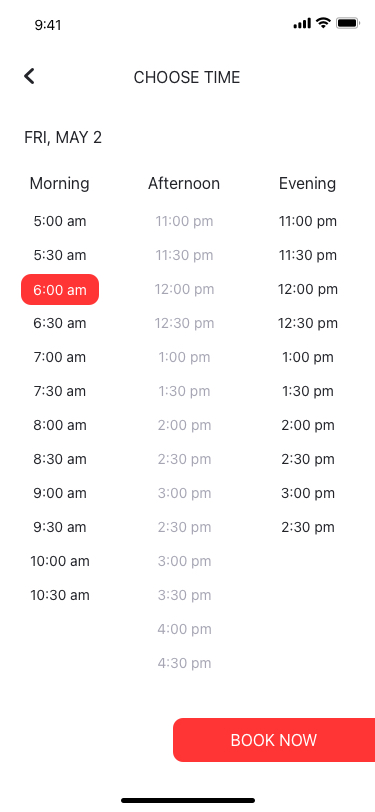
Text in this UI design:
CHOOSE TIME
Fri, May 2
Morning
Afternoon
Evening
5:00 am
7:00 am
11:00 pm
11:00 pm
11:30 pm
11:30 pm
2:30 pm
2:30 pm
1:30 pm
1:30 pm
4:30 pm
12:30 pm
12:30 pm
3:30 pm
2:30 pm
2:30 pm
12:00 pm
12:00 pm
3:00 pm
2:00 pm
2:00 pm
1:00 pm
1:00 pm
4:00 pm
3:00 pm
3:00 pm
9:00 am
6:00 am
8:00 am
10:00 am
5:30 am
7:30 am
9:30 am
6:30 am
8:30 am
10:30 am
BOOK NOW